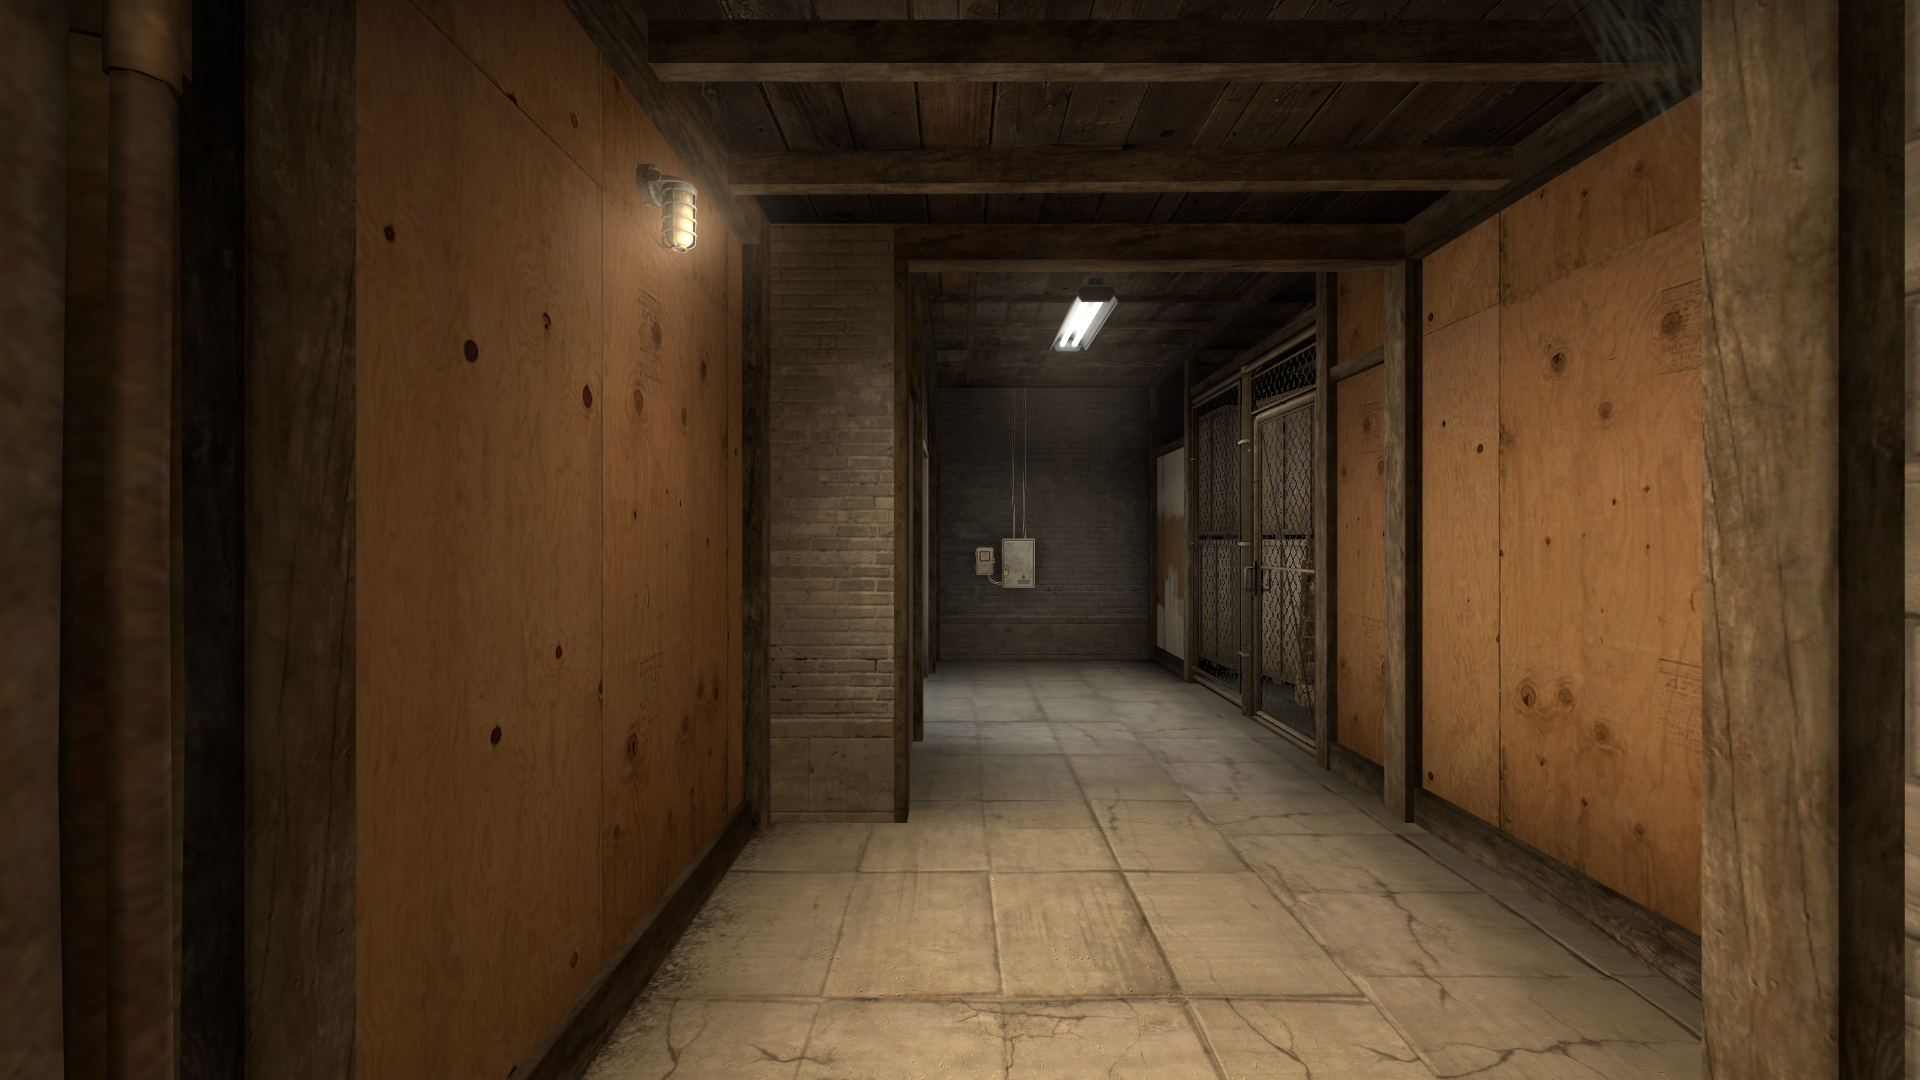
Map: de_train